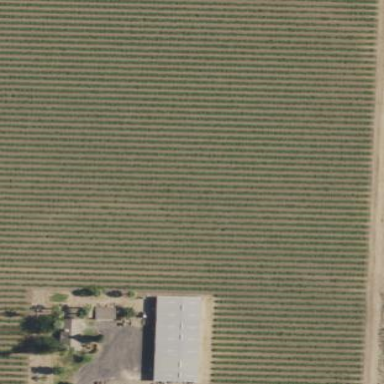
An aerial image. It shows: Beautiful vineyard in the countryside.